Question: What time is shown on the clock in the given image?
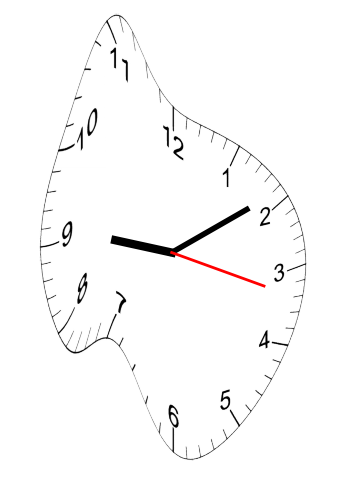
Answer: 09:09:17